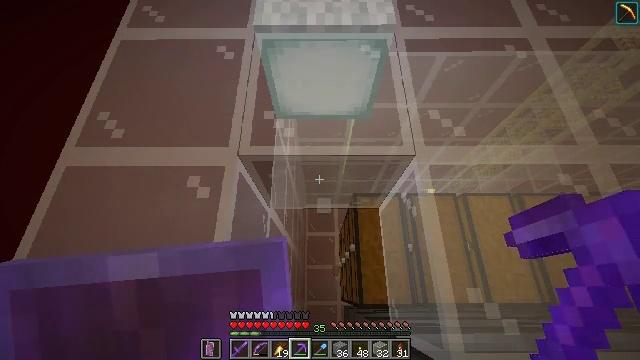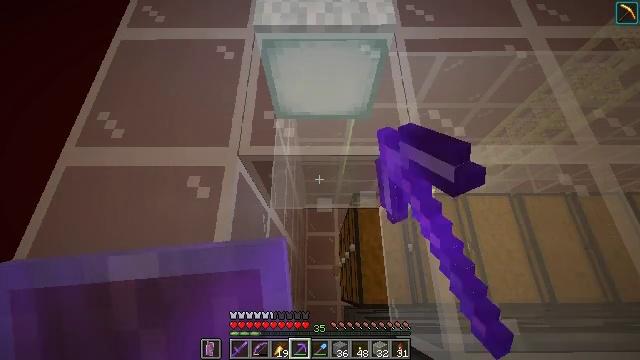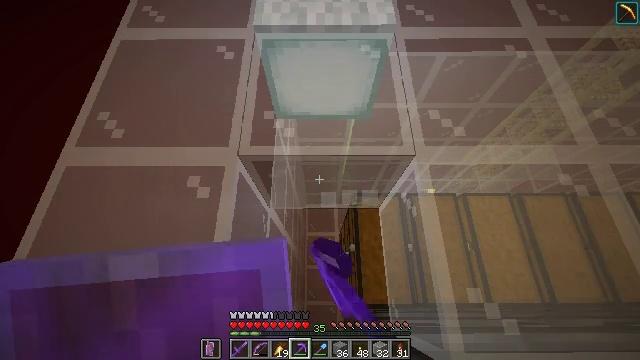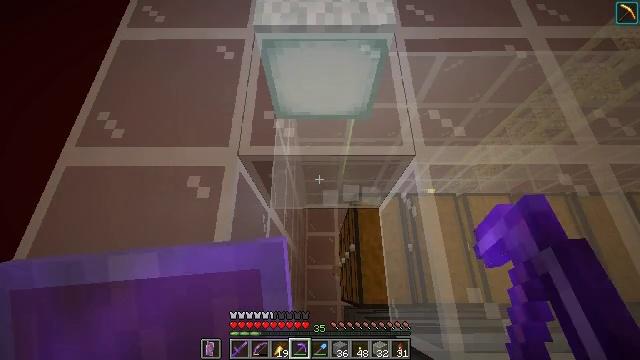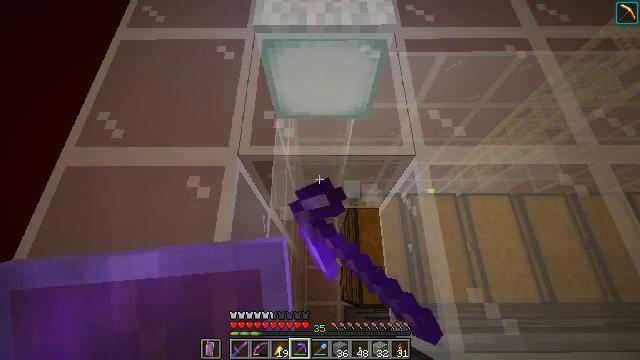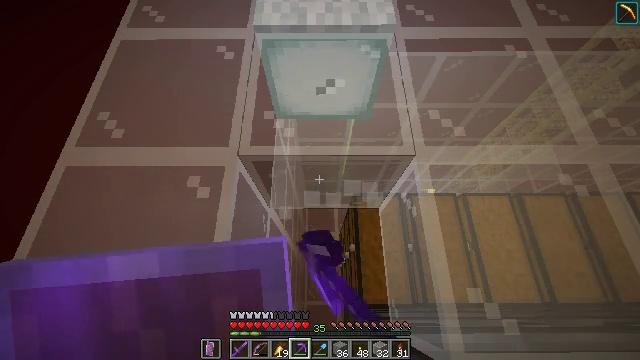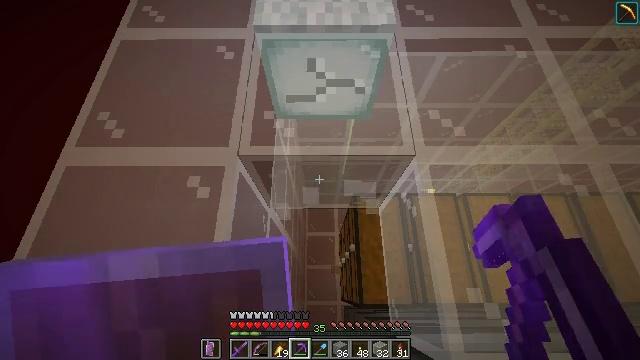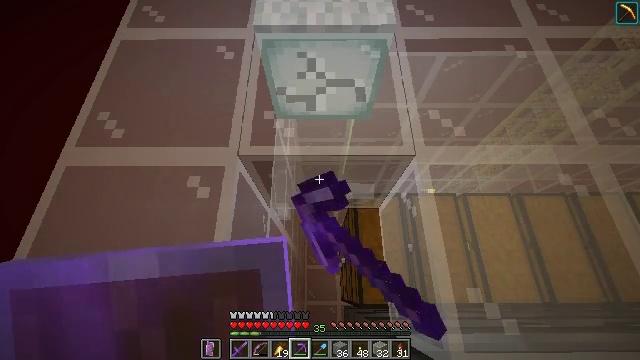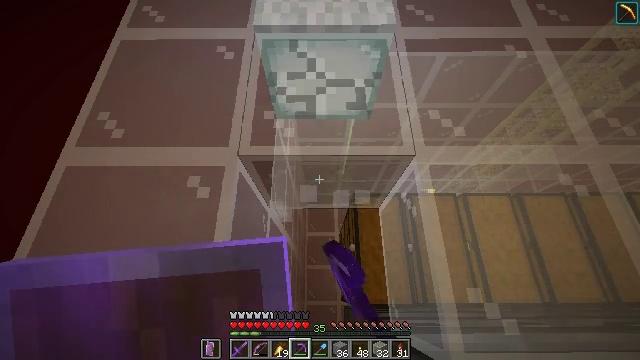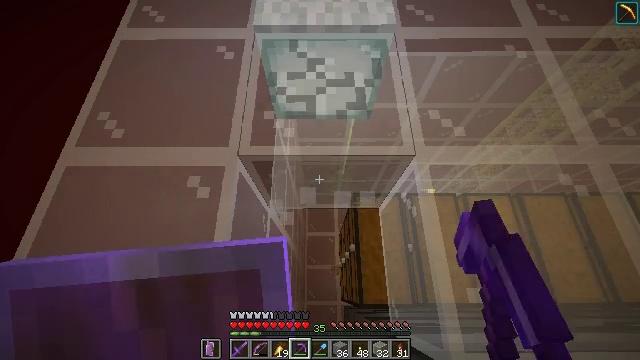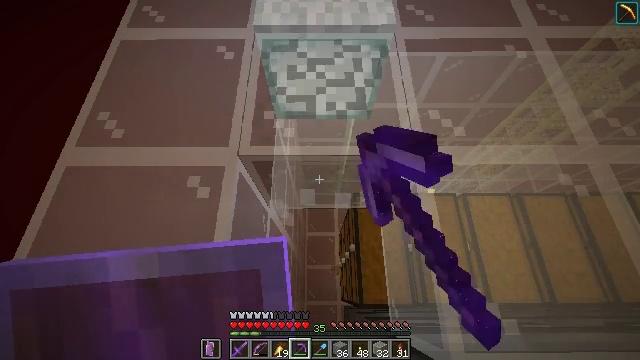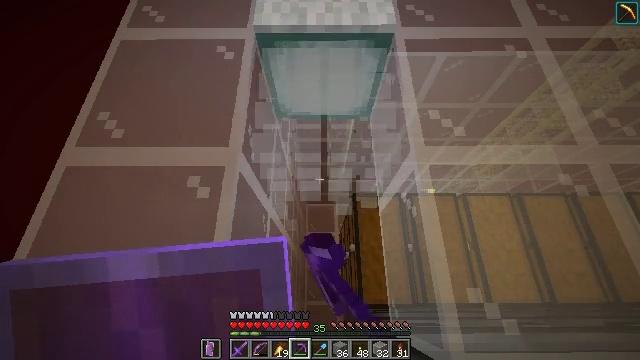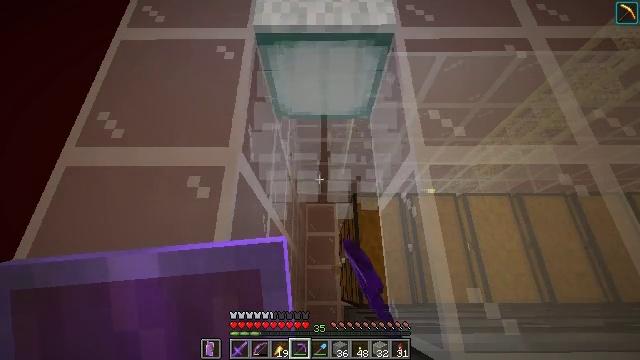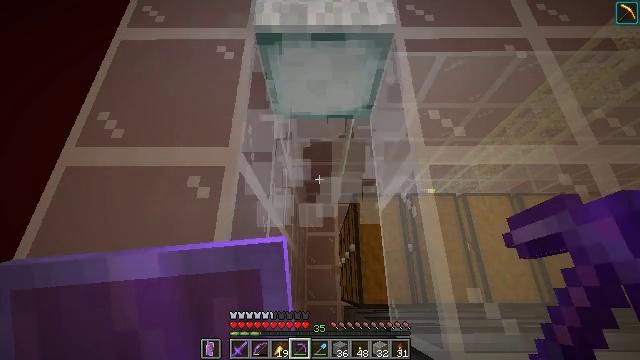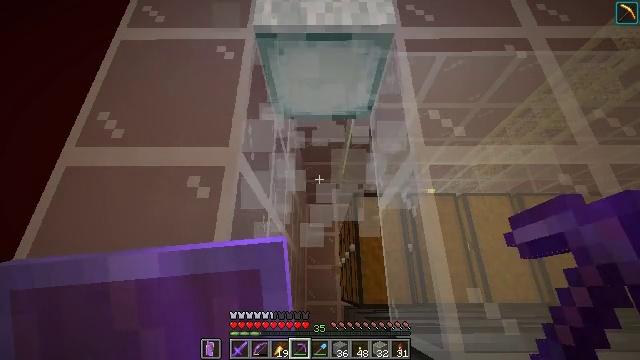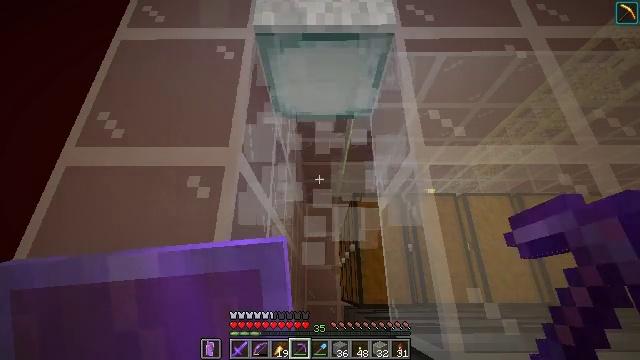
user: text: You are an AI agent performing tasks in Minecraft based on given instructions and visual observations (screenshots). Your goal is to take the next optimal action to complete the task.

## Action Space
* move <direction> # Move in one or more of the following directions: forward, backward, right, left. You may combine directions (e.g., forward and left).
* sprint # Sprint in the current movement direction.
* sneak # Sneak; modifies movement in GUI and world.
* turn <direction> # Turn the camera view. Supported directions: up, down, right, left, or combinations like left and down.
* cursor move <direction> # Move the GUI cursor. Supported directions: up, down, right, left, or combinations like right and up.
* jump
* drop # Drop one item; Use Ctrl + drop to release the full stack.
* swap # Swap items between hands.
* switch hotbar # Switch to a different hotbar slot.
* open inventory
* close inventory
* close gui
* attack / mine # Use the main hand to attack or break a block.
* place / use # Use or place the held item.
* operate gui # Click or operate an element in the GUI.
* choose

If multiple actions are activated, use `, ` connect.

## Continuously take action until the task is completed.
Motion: motion action
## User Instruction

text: Break the white stained glass block.
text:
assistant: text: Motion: sneak, attack / mine
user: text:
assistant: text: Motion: sneak, attack / mine
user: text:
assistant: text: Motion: sneak, attack / mine
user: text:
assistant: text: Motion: sneak, attack / mine
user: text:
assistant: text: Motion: sneak, attack / mine
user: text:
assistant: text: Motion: sneak, attack / mine
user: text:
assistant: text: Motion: sneak, attack / mine
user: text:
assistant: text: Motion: sneak, attack / mine
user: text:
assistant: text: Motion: sneak, attack / mine
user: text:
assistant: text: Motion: sneak, attack / mine
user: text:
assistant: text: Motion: sneak, attack / mine
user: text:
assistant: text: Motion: sneak, attack / mine
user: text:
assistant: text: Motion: sneak, attack / mine
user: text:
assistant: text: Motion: sneak, attack / mine
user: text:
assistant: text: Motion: sneak
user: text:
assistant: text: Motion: sneak